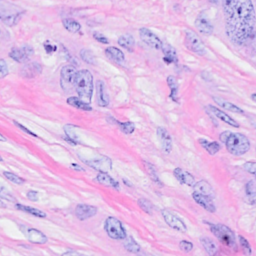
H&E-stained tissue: Breast